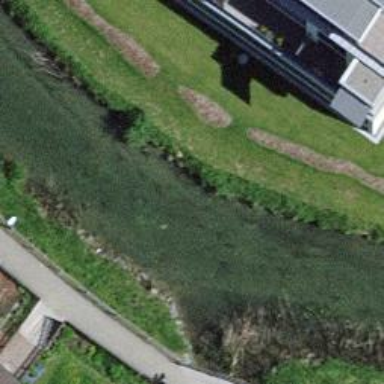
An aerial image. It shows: Drain waterway.